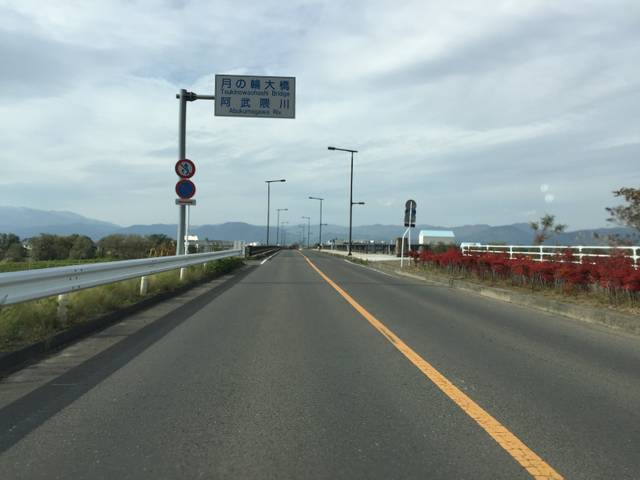
Region: Japan
Coordinates: 37.797, 140.508